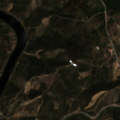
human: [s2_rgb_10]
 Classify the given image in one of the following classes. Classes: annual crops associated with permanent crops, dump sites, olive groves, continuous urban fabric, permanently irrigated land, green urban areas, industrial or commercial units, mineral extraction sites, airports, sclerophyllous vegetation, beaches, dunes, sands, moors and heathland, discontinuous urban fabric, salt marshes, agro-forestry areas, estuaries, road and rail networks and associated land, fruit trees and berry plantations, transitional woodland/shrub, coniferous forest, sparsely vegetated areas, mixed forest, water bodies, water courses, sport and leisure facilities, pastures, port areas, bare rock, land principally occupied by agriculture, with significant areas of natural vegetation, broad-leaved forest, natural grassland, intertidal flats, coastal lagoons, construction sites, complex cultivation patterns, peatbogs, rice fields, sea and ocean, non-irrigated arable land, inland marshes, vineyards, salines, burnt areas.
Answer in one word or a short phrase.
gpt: olive groves, land principally occupied by agriculture, with significant areas of natural vegetation, transitional woodland/shrub